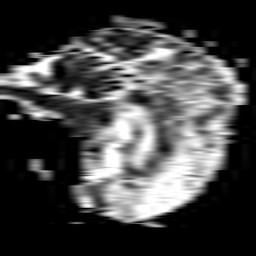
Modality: ADC
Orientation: sagittal
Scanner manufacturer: philips
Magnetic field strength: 1.5 T
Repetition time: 3.269 s
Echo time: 0.06922 s